Interaction volume radius: 5 \u00c5
Interaction volume height: 40 \u00c5
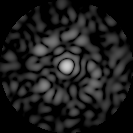
Disorder parameter: 0.7785